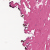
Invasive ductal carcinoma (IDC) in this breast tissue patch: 0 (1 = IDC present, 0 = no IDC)